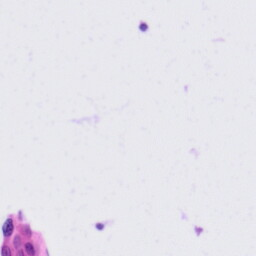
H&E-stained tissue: Tonsil